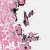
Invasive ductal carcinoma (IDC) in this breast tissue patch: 0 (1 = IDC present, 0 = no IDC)